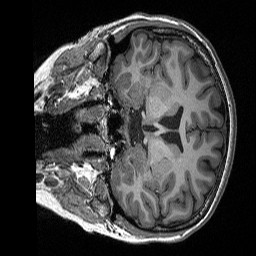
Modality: T1w
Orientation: coronal
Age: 23
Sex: female
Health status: healthy
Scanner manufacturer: siemens
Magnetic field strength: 3 T
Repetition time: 2.3 s
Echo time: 0.00298 s